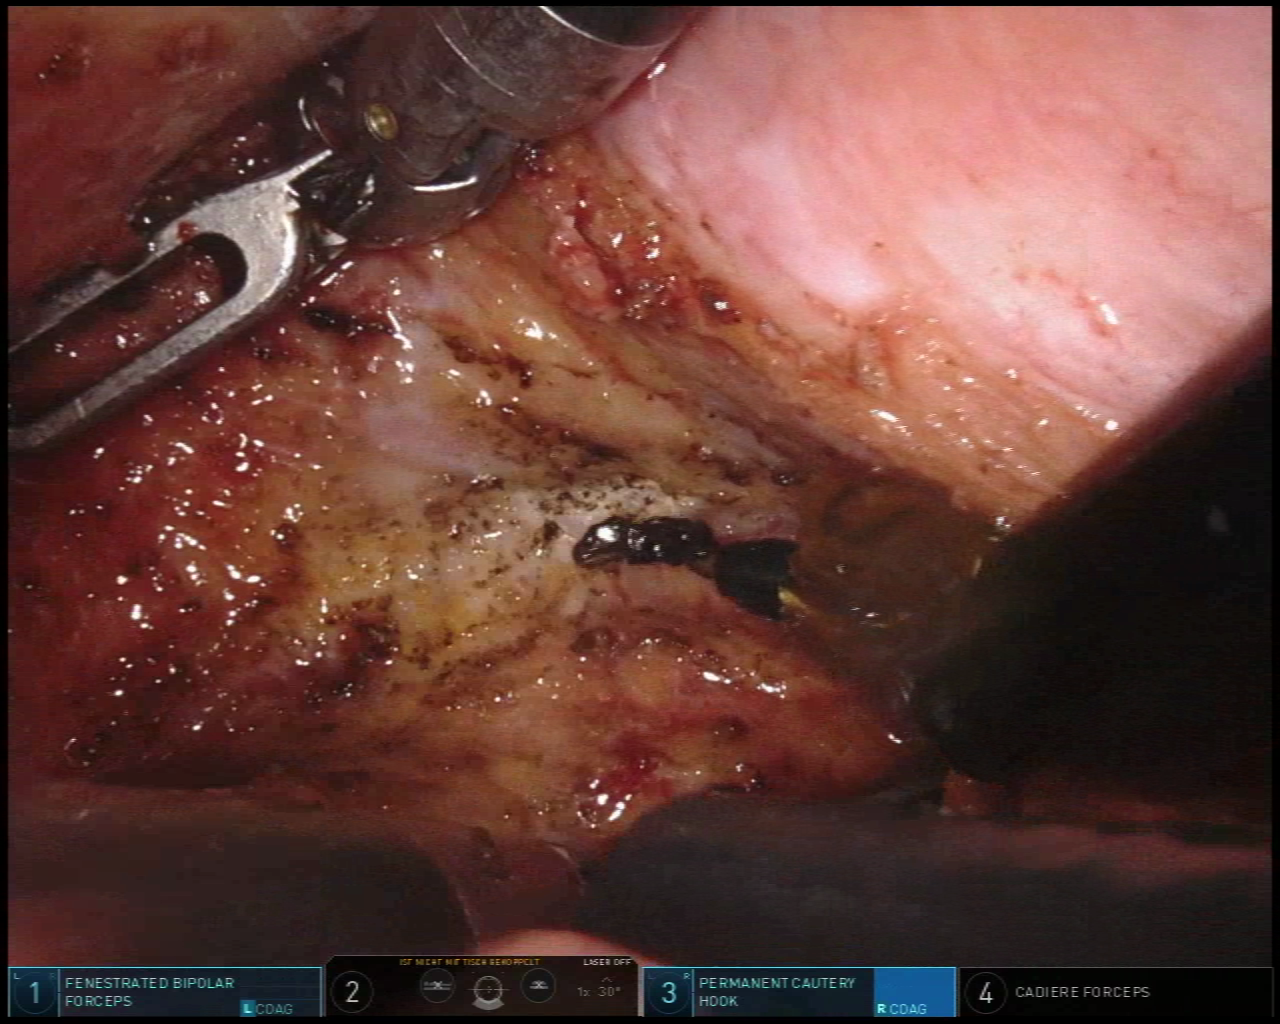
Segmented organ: vesicular_glands
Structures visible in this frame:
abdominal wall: no
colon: no
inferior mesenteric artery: no
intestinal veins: no
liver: no
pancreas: no
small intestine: no
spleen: no
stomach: no
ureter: no
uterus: no
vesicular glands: yes